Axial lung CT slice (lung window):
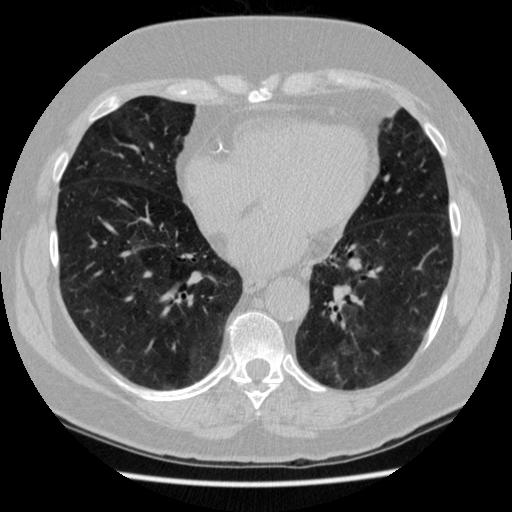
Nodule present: no